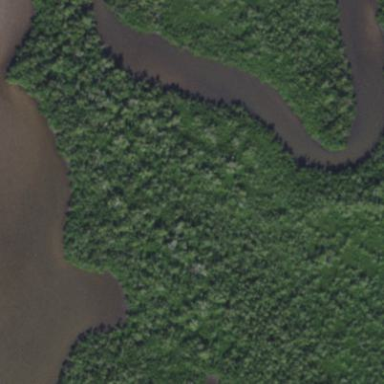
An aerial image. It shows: Wetland area dominated by mangroves.